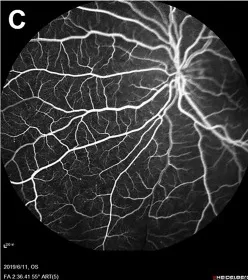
Baseline fundus fluorescein angiography (FFA). (C) Multiple microaneurysms in the midperipheral retina.
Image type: ophthalmic_imaging (ophthalmic_angiography)